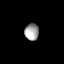
Tissue: lung
Cell type: Epithelial cells
Senescence score: 0.549
Nuclear area (px): 227
Mean DAPI intensity: 165.956